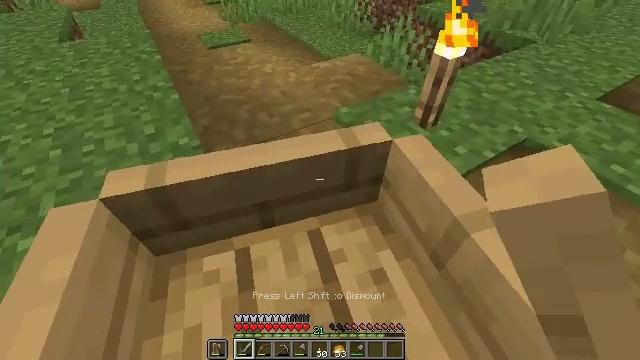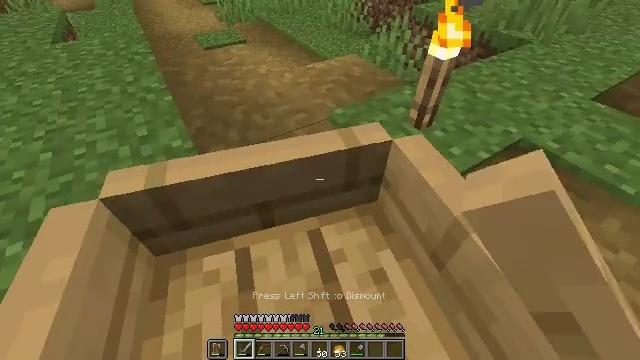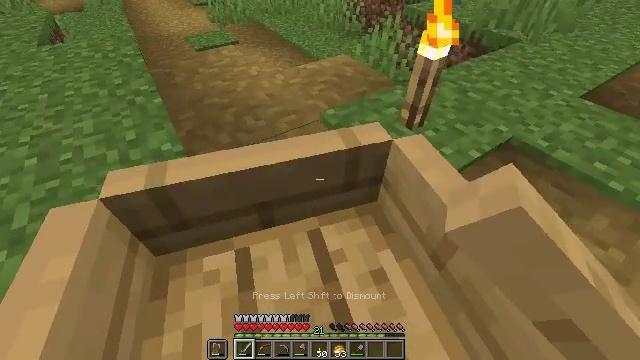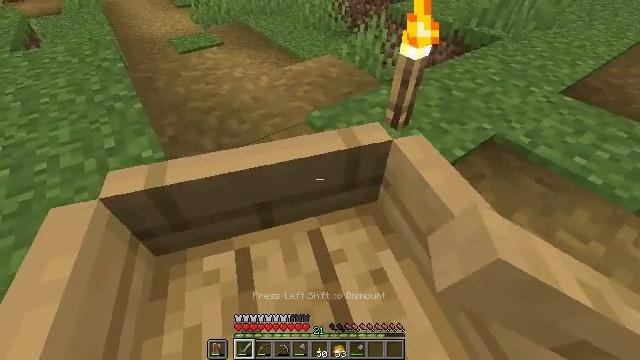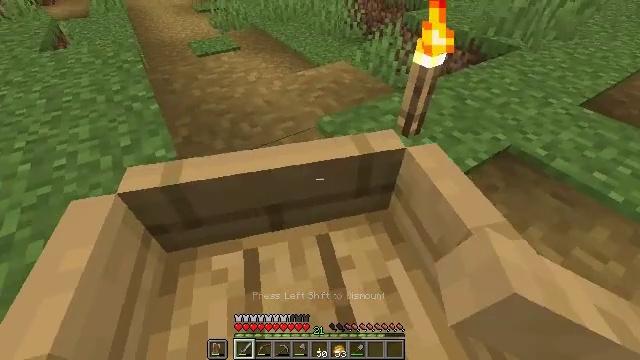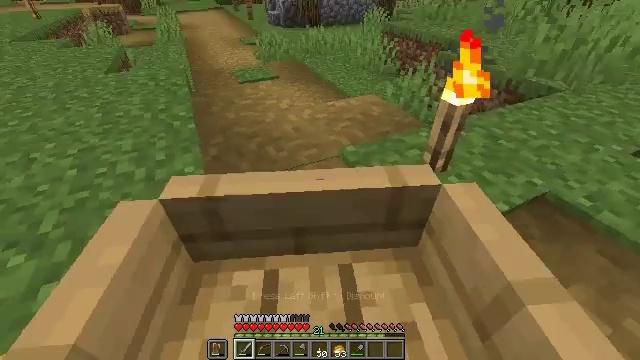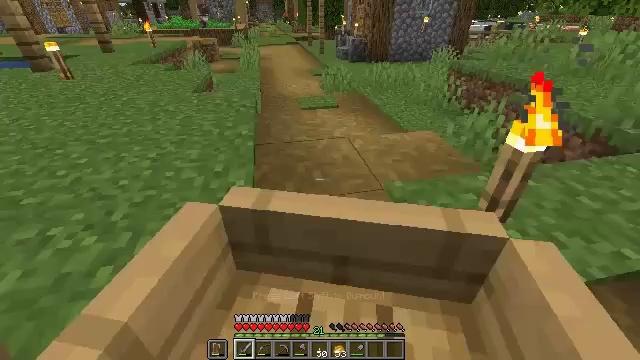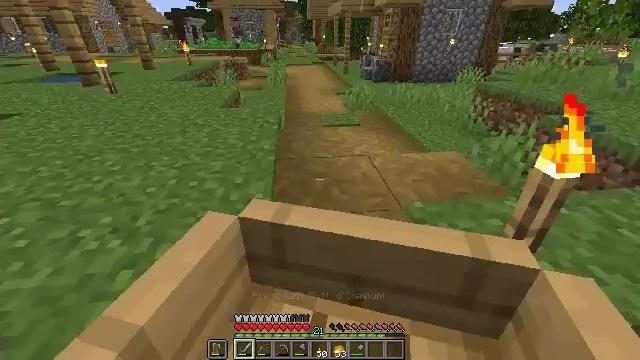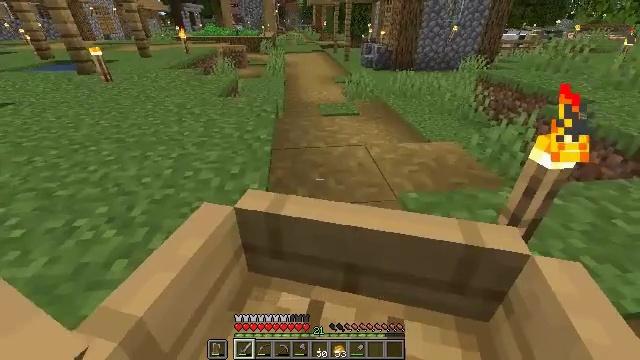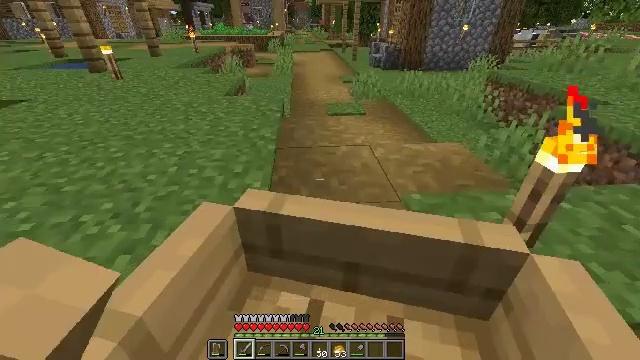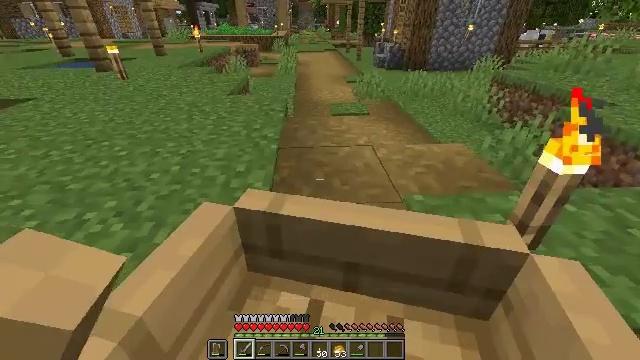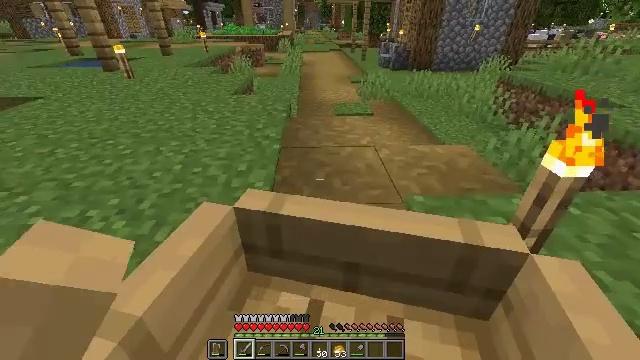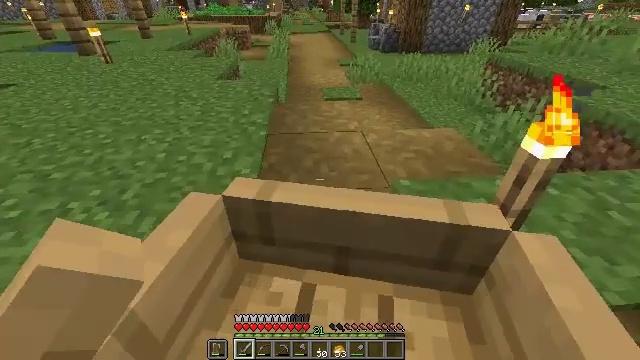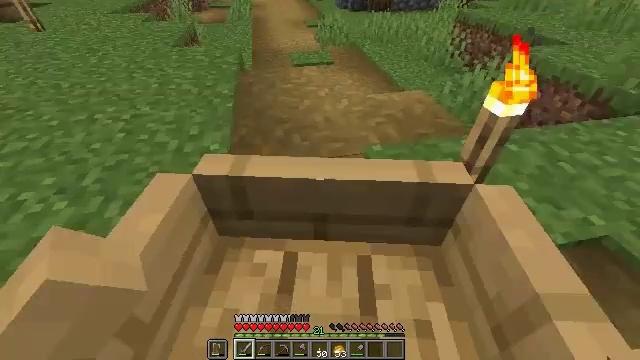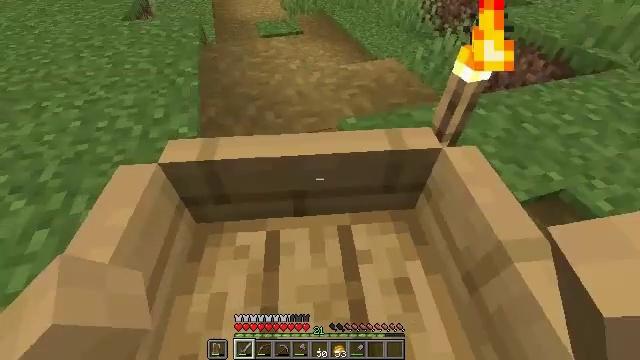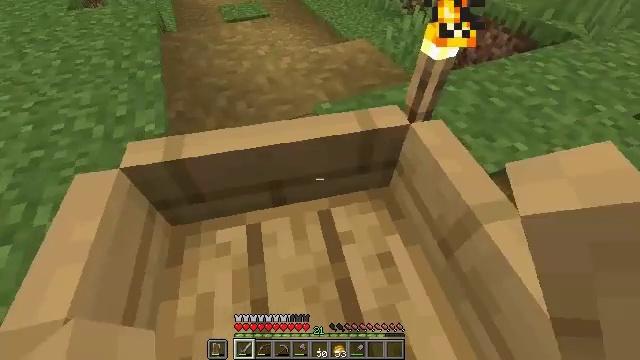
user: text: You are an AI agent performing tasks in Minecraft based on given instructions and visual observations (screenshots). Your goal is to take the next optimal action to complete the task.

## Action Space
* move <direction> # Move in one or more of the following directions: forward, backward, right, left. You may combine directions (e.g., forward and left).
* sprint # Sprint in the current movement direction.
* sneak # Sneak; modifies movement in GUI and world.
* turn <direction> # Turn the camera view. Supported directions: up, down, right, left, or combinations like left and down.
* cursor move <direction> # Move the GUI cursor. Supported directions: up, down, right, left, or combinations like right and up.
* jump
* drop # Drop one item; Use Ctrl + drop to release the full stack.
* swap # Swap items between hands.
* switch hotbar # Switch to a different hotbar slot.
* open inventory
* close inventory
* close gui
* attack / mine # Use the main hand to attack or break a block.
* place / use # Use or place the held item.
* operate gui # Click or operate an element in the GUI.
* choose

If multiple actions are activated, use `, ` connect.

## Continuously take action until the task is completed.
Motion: motion action
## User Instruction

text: Remove the torch from its spot.
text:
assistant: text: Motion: move forward and move right
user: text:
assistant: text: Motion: move forward and move right
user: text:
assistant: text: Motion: move forward
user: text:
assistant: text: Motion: move forward, turn left and up
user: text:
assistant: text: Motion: move forward, turn left and up
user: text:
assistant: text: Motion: move forward and move left, turn left and up
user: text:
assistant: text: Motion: move forward and move left, turn left and up
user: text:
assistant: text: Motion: move forward and move left, turn right and down
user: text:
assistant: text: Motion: move forward
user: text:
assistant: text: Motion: move forward
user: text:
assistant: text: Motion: move forward
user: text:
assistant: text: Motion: move forward and move left, turn right and down
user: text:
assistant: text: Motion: move forward and move left, turn right and down
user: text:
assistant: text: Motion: move forward and move left, turn right and down
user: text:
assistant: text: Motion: move forward, turn right and down
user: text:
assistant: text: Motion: move forward, turn right and down
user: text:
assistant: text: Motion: move forward and move left
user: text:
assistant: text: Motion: move forward and move left
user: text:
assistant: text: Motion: move forward and move left
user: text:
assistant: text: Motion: move forward
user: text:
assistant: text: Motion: move forward
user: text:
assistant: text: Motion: move forward
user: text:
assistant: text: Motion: move forward
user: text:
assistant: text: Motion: move forward
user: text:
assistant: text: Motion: move forward
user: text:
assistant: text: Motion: move forward
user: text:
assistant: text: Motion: move forward and move right
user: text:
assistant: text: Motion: move forward and move right
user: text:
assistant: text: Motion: move forward
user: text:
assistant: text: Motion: move forward